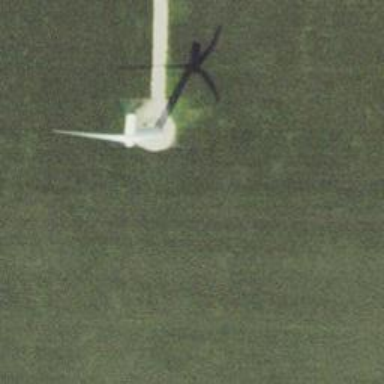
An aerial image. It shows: Wind generator powered by wind. The generator type is horizontal axis and it uses wind turbines.